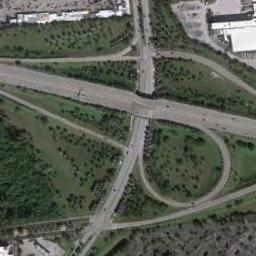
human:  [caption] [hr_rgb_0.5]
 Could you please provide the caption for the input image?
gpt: There are many overpasses of different lengths .

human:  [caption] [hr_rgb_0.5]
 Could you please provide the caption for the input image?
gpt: This overpass intersects the road at right angle .

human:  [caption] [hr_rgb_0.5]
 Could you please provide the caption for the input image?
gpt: The overpass is over the roads on the green space .

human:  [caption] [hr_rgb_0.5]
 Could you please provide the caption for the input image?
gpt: The overpass is on the grass next to some trees .

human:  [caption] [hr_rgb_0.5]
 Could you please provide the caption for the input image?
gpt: There are green lawns and many trees beside the overpass .